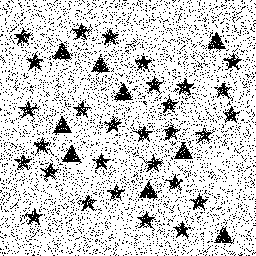
Squares: 0
Triangles: 9
Stars: 29
Total shapes: 38